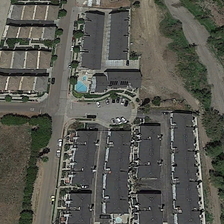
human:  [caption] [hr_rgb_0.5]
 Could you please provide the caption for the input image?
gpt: many rectangle building are orderly near a dry river with many green trees in two sides .

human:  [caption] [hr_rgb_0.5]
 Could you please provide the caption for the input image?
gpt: many rectangle building are orderly near a dry river with many green trees in two sides .

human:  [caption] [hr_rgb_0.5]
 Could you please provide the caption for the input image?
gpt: many rectangle building are orderly near a dry river with many green trees in two sides .

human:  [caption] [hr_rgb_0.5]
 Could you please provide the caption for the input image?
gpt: many rectangle building are orderly near a dry river with many green trees in two sides .

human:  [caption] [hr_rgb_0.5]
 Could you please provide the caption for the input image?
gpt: many rectangle building are orderly near a dry river with many green trees in two sides .